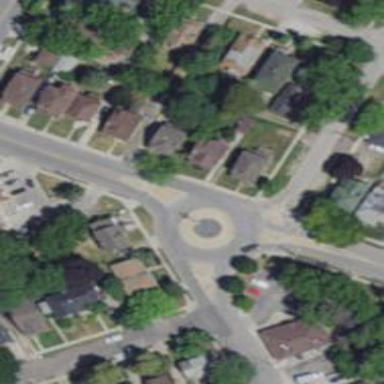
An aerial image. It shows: Residential road with asphalt surface leading to roundabout.